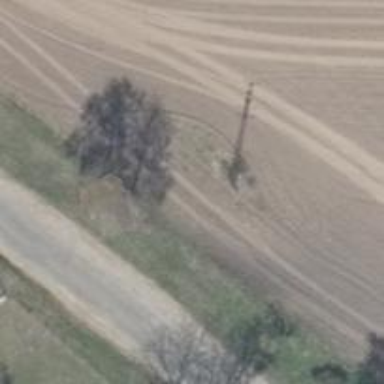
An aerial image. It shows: Straight power pole.